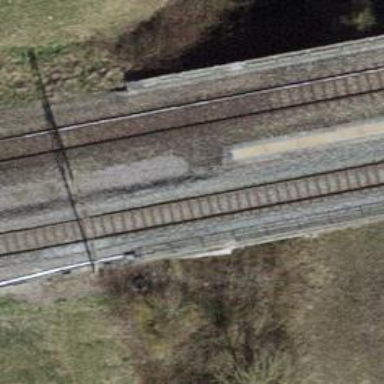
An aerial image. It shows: Single-track railway with electrified contact lines.